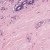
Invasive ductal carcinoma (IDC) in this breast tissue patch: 0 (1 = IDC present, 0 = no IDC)